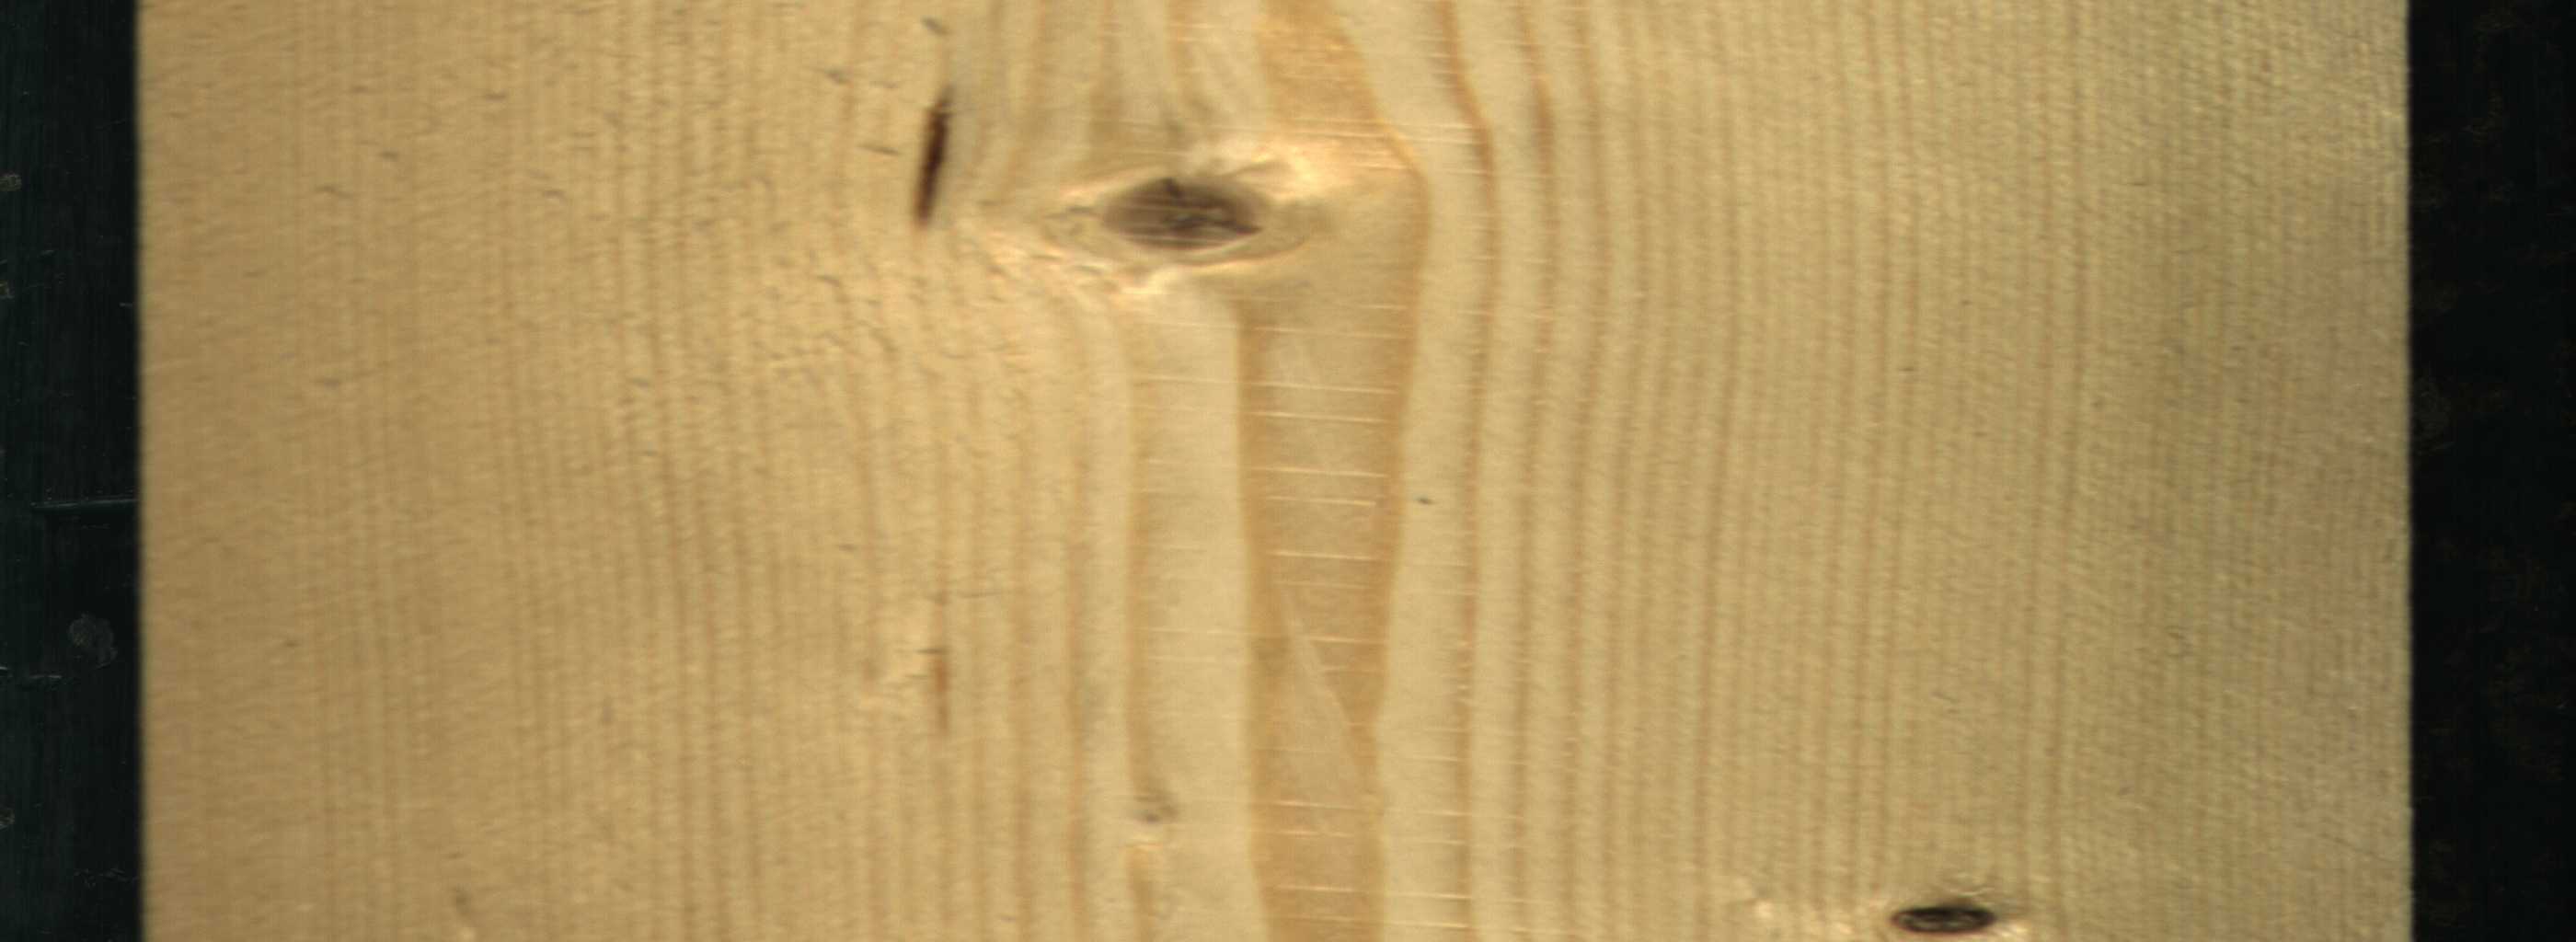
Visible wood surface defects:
resin
Dead_Knot
Live_Knot